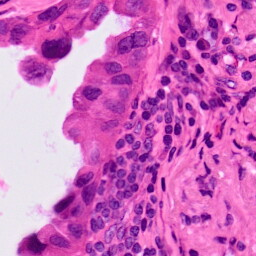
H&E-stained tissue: Lung